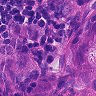
Metastatic tissue present: yes